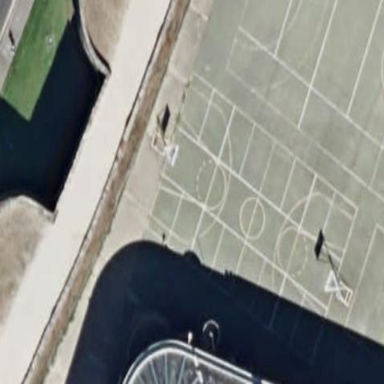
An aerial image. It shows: Basketball court on pitch.